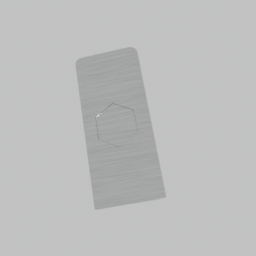
Label: electronics